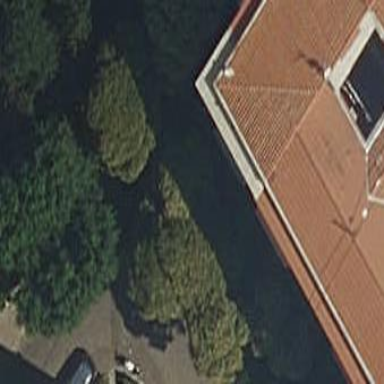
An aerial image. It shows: Garden with kerb border.